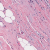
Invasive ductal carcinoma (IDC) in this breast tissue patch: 0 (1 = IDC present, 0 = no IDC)